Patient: sex F, age 60
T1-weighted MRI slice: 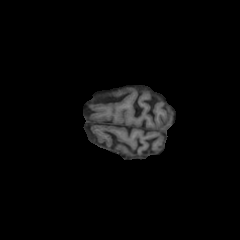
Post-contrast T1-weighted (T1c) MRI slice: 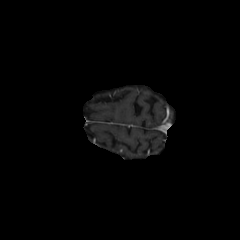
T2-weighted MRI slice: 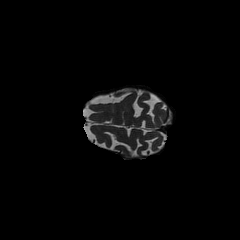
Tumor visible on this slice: no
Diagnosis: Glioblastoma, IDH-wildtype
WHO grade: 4